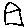
Label: house